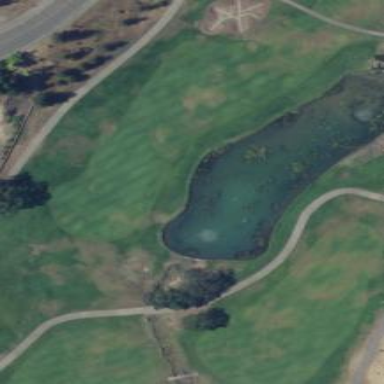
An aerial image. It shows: Scenic view of water hazard on golf course. The natural water feature adds beauty to the landscape.